Question: I made a simple function to handle update actions for user. A simple form that look like this
'''
<div class="com-md-12 col-sm-12 no-pad no-margine" ng-controller="ProfileCtrl" ng-init="getProfile('{{$safeID}}')">
{!! Form::open(array('class' => 'form-horizontal signup-form', 'ng-submit' => 'updateProfile($event)')) !!}
<div class="form-group">
<div class="col-md-6 col-sm-6">
{!! Form::text('first_name', old('first_name'), array('class' => 'form-control', 'placeholder' => 'First Name*', 'ng-model' => 'uProfile.first_name')); !!}
{!! MessagerService::setInlineError($errors->first('first_name')) !!}
</div>
<div class="col-md-6 col-sm-6">
{!! Form::text('last_name', old('last_name'), array('class' => 'form-control', 'placeholder' => 'Last Name*', 'ng-model' => 'uProfile.last_name')); !!}
{!! MessagerService::setInlineError($errors->first('last_name')) !!}
</div>
</div>
<div class="form-group">
<div class="col-md-12 col-sm-12">
{!! Form::text('username', old('username'), array('class' => 'form-control', 'placeholder' => 'Screen Name*', 'ng-model' => 'uProfile.username')); !!}
{!! MessagerService::setInlineError($errors->first('username')) !!}
</div>
</div>
<div class="form-group">
<div class="col-md-6 col-sm-6">
{!! Form::text('dob', old('dob'), array('class' => 'form-control', 'id' => 'dob', 'placeholder' => 'Date of Birth*', 'ng-model' => 'uProfile.dob')); !!}
{!! MessagerService::setInlineError($errors->first('dob')) !!}
</div>
<div class="col-md-6 col-sm-6">
{!! Form::select('gender', ['' => '------ Gender ------', 'male' => 'Male', 'female' => 'Female'], old('gender'),
array('class' => 'form-control', 'ng-model' => 'uProfile.gender')) !!}
{!! MessagerService::setInlineError($errors->first('gender')) !!}
</div>
</div>
<div class="form-group">
<div class="col-md-12 col-sm-12">
<div class="input-group">
<span class="input-group-addon" id="p_url_pretext">example.com/</span>
{!! Form::text('profile_url', old('profile_url'), array('class' => 'form-control', 'placeholder' => 'Profile URL*', 'ng-model' => 'uProfile.profile_url')); !!}
</div>
{!! MessagerService::setInlineError($errors->first('profile_url')) !!}
</div>
</div>
<div class="form-group">
<div class="col-md-12 col-sm-12">
<button type="submit" class="btn btn-default cbtn-login" style="float: right;">Save updates</button>
</div>
</div>
{!! Form::close() !!}
</div>
'''
with angular script that look like this
'''
$scope.updateProfile = function(event){
event.preventDefault();
$http({
method : 'POST',
url : svrid('www') + '/ws/profile/update',
data : $.param($scope.uProfile), // pass in data as strings
headers : { 'Content-Type': 'application/x-www-form-urlencoded' } // set the headers so angular passing info as form data (not request payload)
}).success(function(data) {
console.log(data);
}).error(function(data) {
console.log(data);
});
};
'''
Everything worked as i expected but I have noticed 1 weird behavior. Why are there so many unrecognized requests before my final POST action is being executed?
I noticed that supposed my action route is 'http://www.example.com:8000/ws/profile/update' it somehow keeps on calling 'http://www.example.com:8000/ws/profile' with 3 different requests 'POST', 'GET', and 'DELETE' before it finally reaches the intended request as shown in image below

Anyone have any idea what causes such behavior to happen or have I coded something wrong in anywhere that leads to such incident?
Here is the <URL> file. Noted that i could not re-simulate the error because the site is currently at 'localhost'
I have narrowed down that the 'ng-init="getProfile('{{$safeID}}')' might have been causing this problem. I tried removing that line and give it a constant value and the errors do not appear. What's with such behavior?
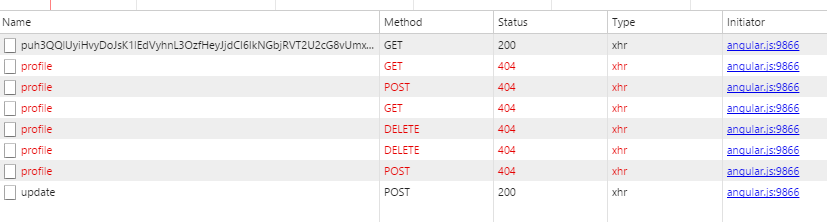
Answer: I have found out the problem that causes such behavior. It is mainly because of the jQuery's '$.param' function. What really happens is the $.param operation will run through all properties of you object. Using $.param as the object will not automatically convert to a url encoded string (though I think it should).
So what I as a workaround to this problem is create a manual serialization function like such
'''
function serializeData( data ) {
// If this is not an object, defer to native stringification.
if ( ! angular.isObject( data ) ) {
return( ( data == null ) ? "" : data.toString() );
}
var buffer = [];
// Serialize each key in the object.
for ( var name in data ) {
if ( ! data.hasOwnProperty( name ) ) {
continue;
}
var value = data[ name ];
buffer.push(
encodeURIComponent( name ) + "=" + encodeURIComponent( ( value == null ) ? "" : value )
);
}
// Serialize the buffer and clean it up for transportation.
var source = buffer.join( "&" ).replace( /%20/g, "+" );
return( source );
}
'''
pass the form payload to the serialization function then append it into angular's #http
'''
$http({
method : 'POST',
url : svrid('www') + '/ws/profile/update',
data : serializeData($scope.uProfile), // pass in data as strings
headers : { 'Content-Type': 'application/x-www-form-urlencoded' } // set the headers so angular passing info as form data (not request payload)
}).success(function(data) {
$scope.uError = null;
}).error(function(data) {
$scope.uError = data;
console.log(data);
});
'''
and everything works like a charm.